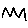
Label: zigzag